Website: lowes
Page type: review-order
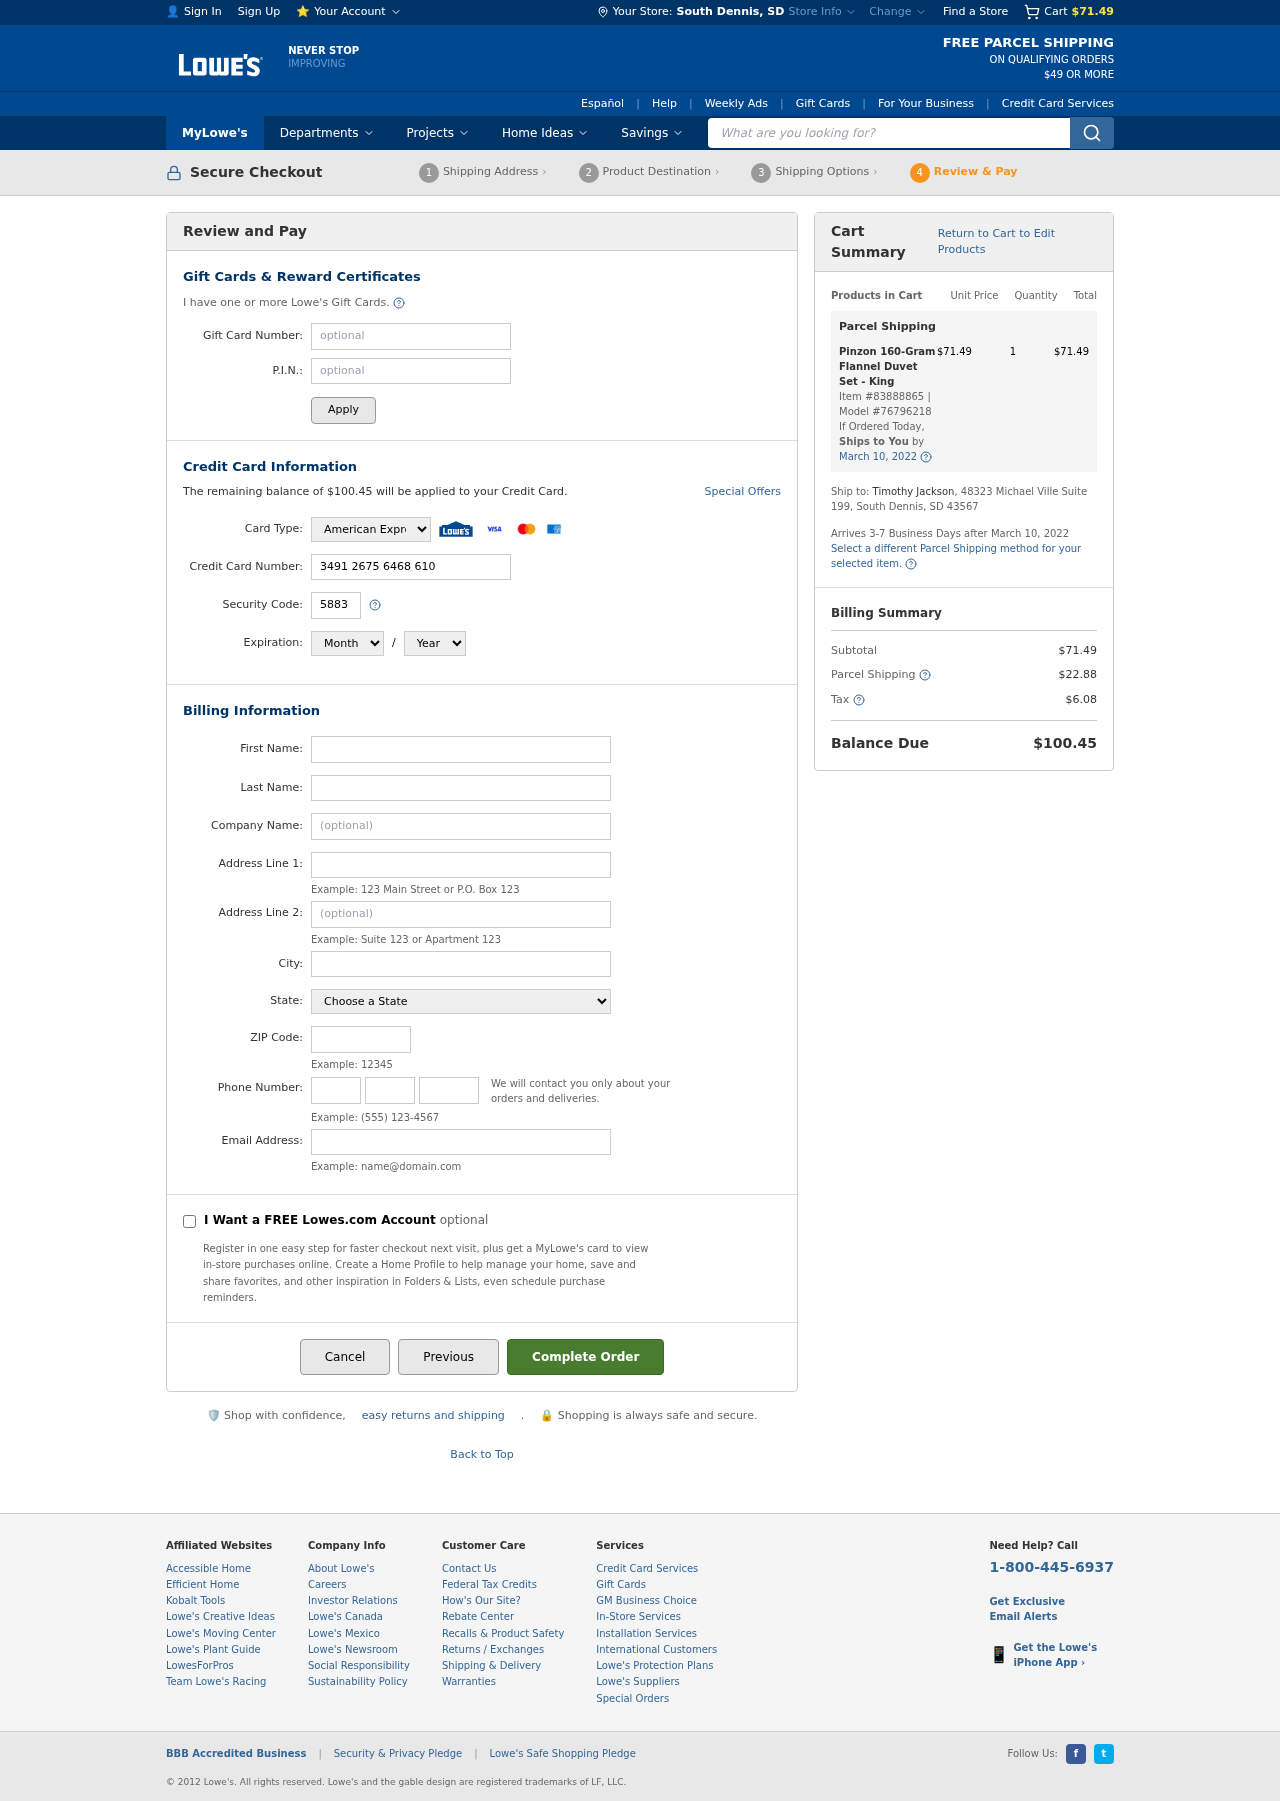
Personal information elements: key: PII_CARD_CVV
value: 5883
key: PII_CARD_EXPIRY_MONTH
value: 01
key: PII_CARD_EXPIRY_YEAR
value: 28
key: PII_CARD_NUMBER
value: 3491 2675 6468 610
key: PII_CARD_TYPE
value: American Express
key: PII_CITY
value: South Dennis
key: PII_CITY_STATE
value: South Dennis, SD
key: PII_COMPANY
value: Garcia, Church and Williams
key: PII_EMAIL
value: timothy.jackson@hotmail.com
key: PII_FIRSTNAME
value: Timothy
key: PII_LASTNAME
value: Jackson
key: PII_PHONE_AREA
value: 291
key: PII_PHONE_PREFIX
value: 310
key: PII_PHONE_SUFFIX
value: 8658
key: PII_POSTCODE
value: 43567
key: PII_STATE
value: South Dakota
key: PII_STREET
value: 48323 Michael Ville Suite 199
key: PII_STREET2
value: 48323 Michael Ville Suite 199
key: PII_FULLNAME2
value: Timothy Jackson
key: PII_STATE_ABBR
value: SD
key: PII_POSTCODE_FULL
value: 43567
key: PII_CITY_STATE_ZIP
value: South Dennis, SD 43567
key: PII_POSTCODE_NUMERIC
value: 43567
Product elements: key: PRODUCT1_NAME
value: Pinzon 160-Gram Flannel Duvet Set - King
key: PRODUCT1_PRICE
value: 71.49
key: PRODUCT1_QUANTITY
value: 1
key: PRODUCT1_ITEM_NUMBER
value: Item #83888865
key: PRODUCT1_MODEL_NUMBER
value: Model #76796218
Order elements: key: ORDER_SUBTOTAL
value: $71.49
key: ORDER_BALANCE_DUE
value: $100.45
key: ORDER_SHIPPING_DATE
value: March 10, 2022
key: ORDER_ITEM_TOTAL
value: $71.49
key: ORDER_SHIPPING_DATE2
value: March 10, 2022
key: ORDER_SHIPPING_COST
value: $22.88
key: ORDER_TAX
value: $6.08
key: ORDER_TOTAL
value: $100.45
Search elements: key: HEADER_SEARCH
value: What are you looking for?